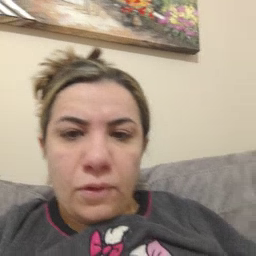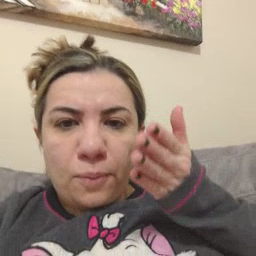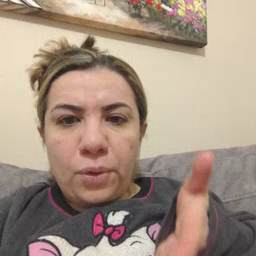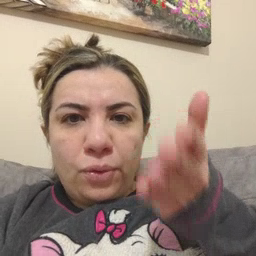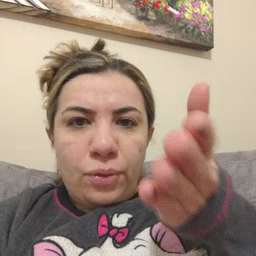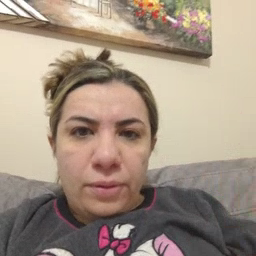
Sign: boat